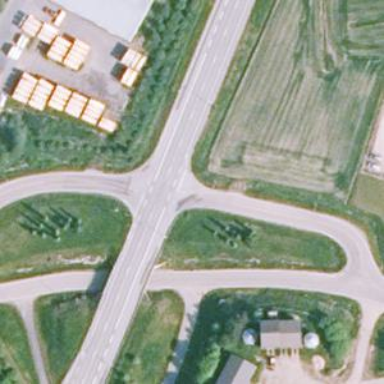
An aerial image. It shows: Trunk link highway with tertiary functional class.